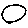
Label: circle